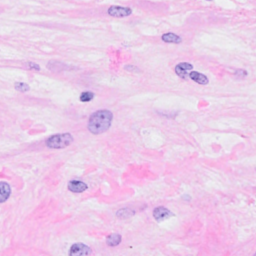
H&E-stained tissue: Breast